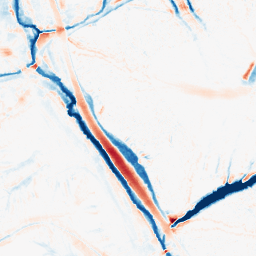
Category: morphological
Decomposition family: morphological
Decomposition parameters: operation: average
size: 10
Upsampling method: cubic_mitchell
Upsampling parameters: scale: 4
Upsampling scale: 4